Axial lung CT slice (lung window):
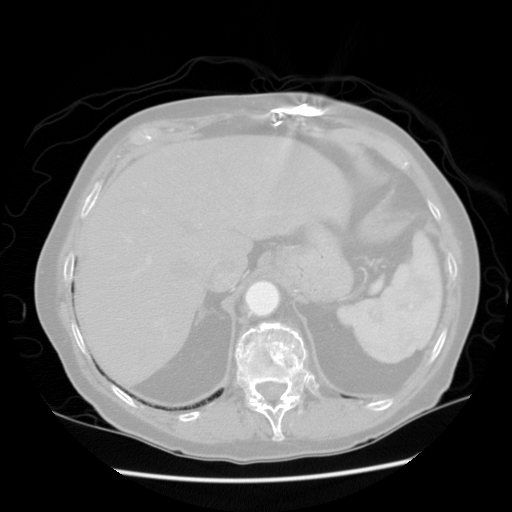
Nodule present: no